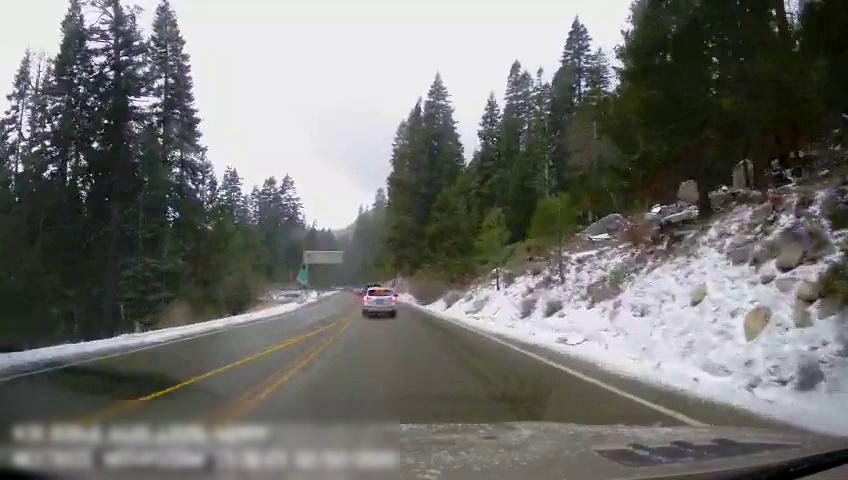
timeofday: Day
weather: Snowy
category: Drivable Space
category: Vehicles | Car
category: Vehicles | Truck
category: Vehicles | SUV
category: Lanes | Current Lane
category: Lanes | Opposite Lane
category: Lanes | Opposite Lane
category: Lanes | Opposite Lane
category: Lanes | Current Lane
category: Traffic | Signs